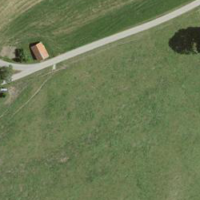
EUNIS habitat code: 24
Species observed at this site:
Circus aeruginosus